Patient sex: M
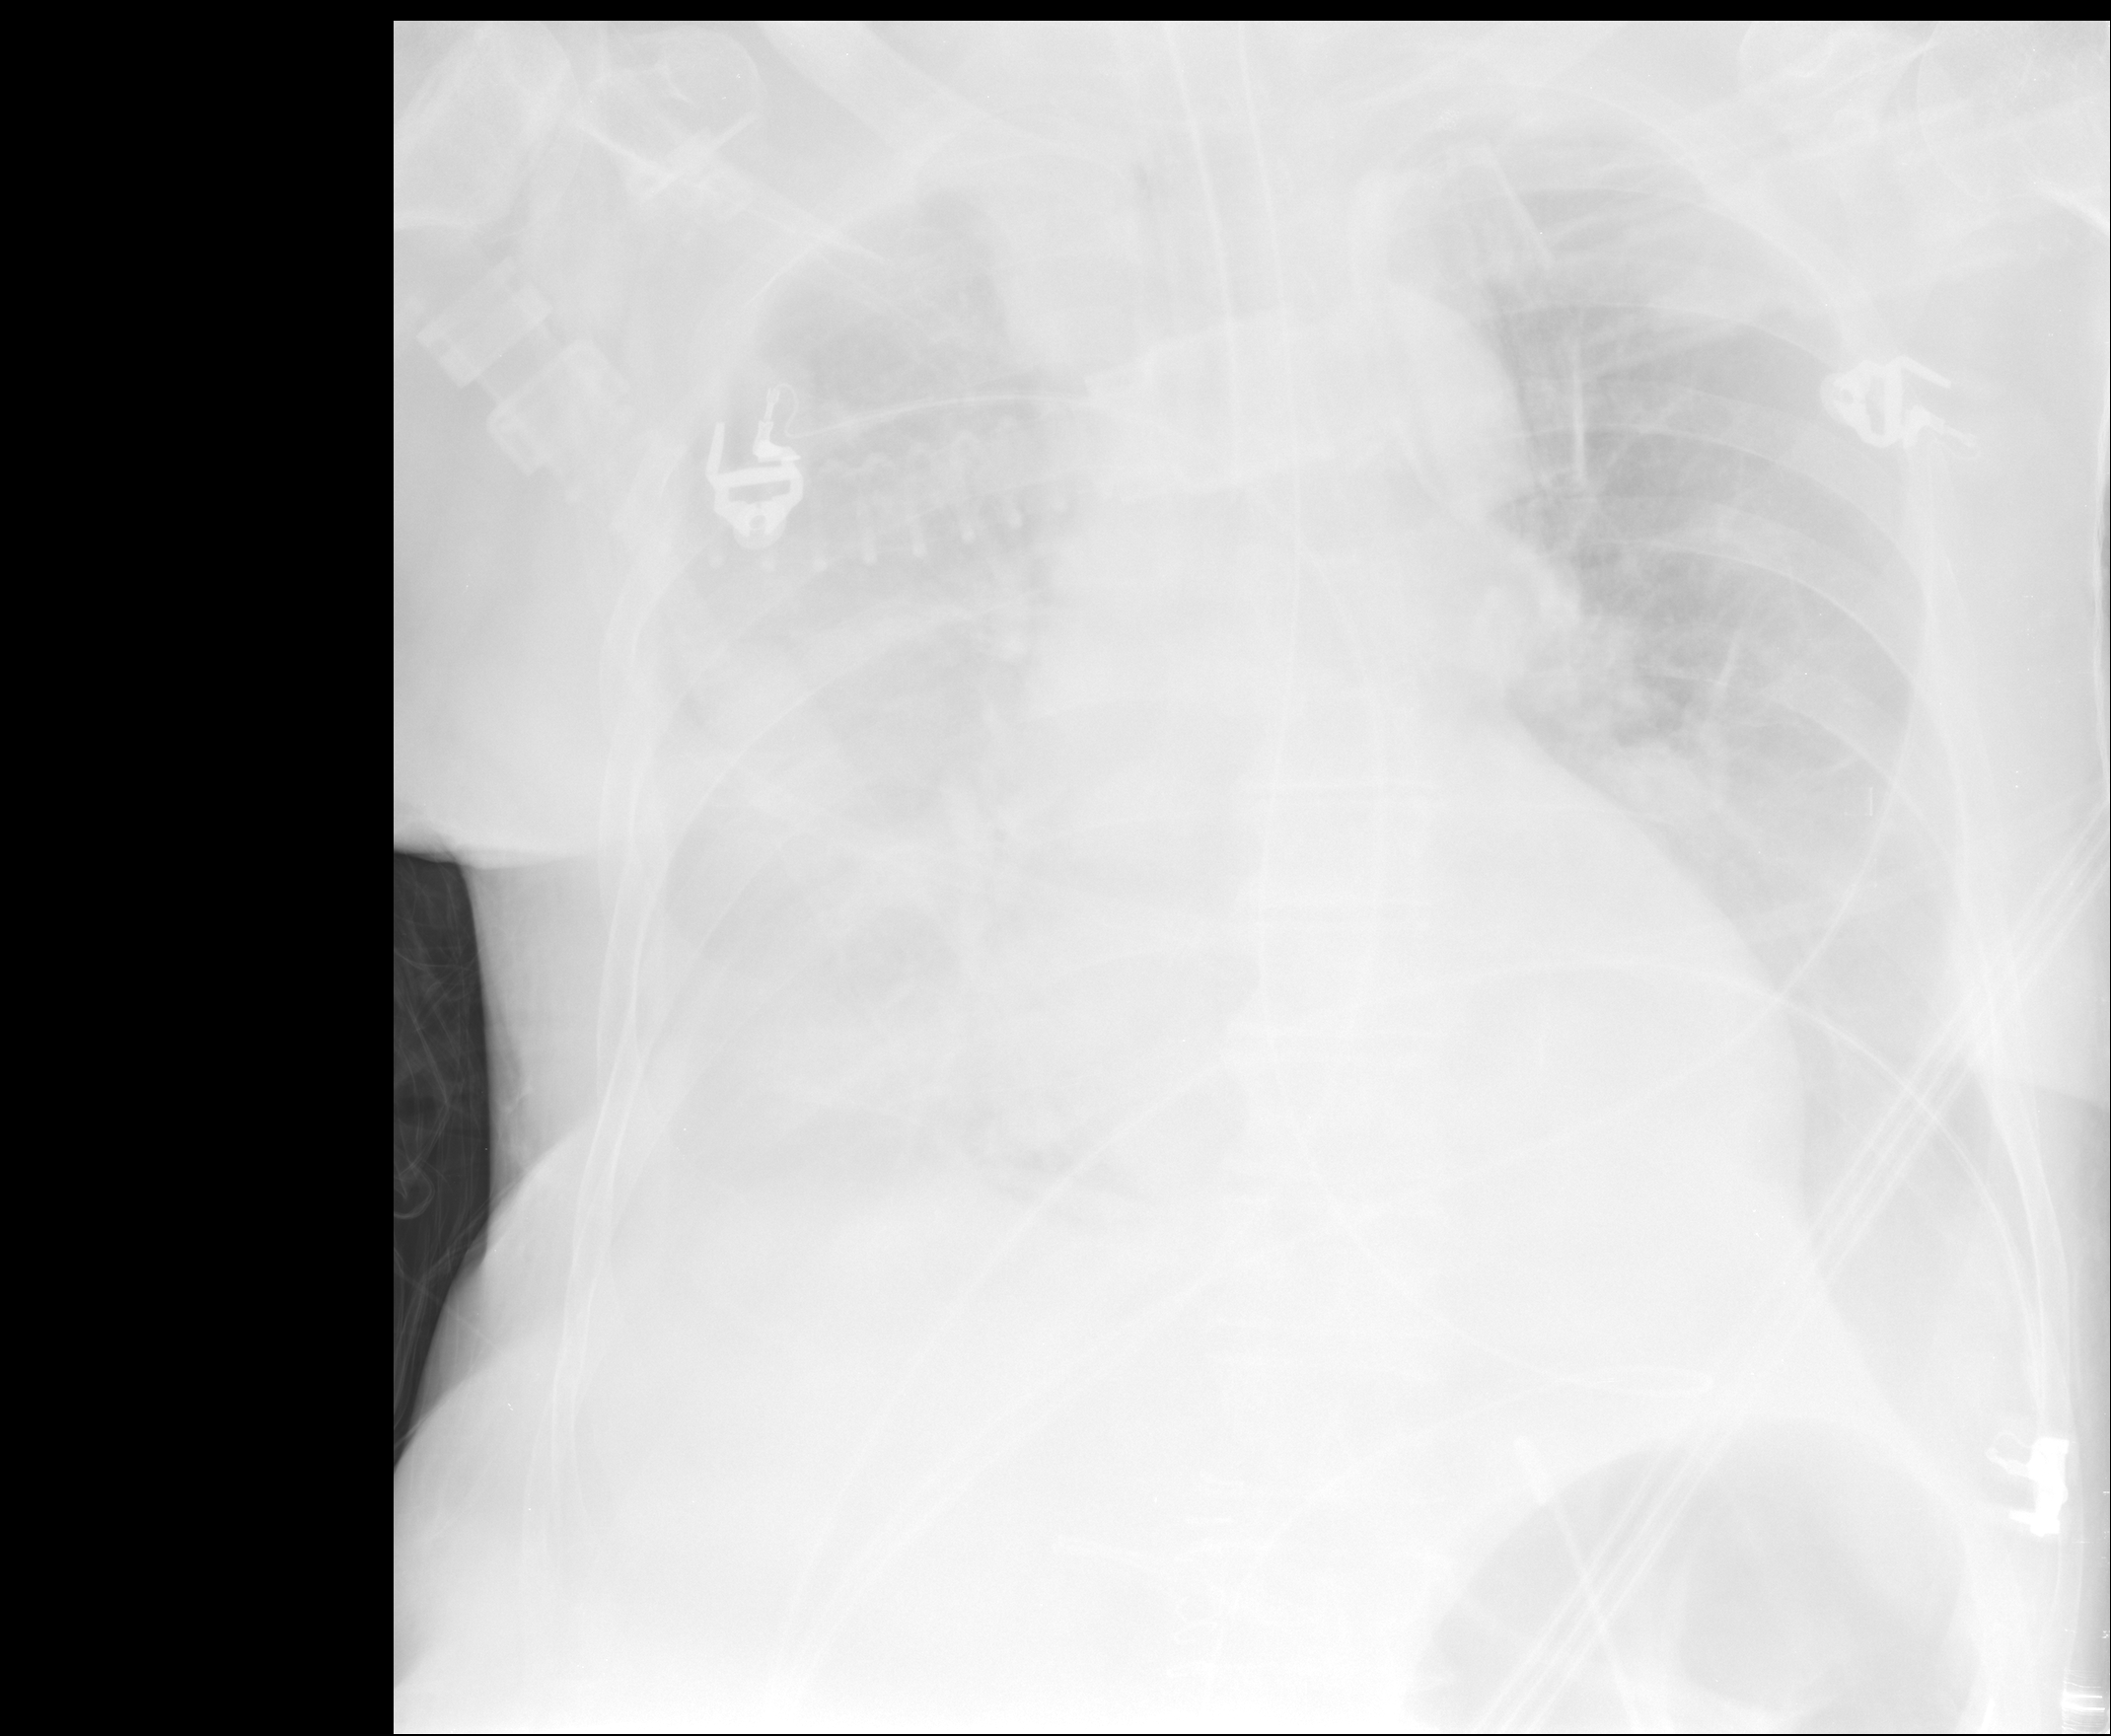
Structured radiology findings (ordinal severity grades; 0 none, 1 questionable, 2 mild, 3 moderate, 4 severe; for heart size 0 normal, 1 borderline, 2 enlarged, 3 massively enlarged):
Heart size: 0
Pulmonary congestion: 0
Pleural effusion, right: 2
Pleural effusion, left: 0
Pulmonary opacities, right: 2
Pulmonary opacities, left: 0
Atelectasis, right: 2
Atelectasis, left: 2